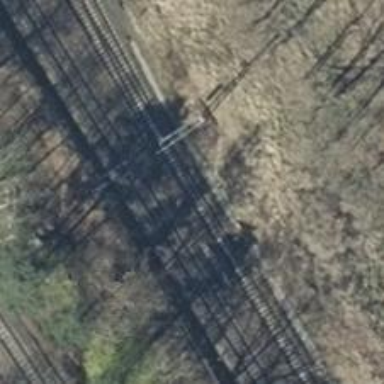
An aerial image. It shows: Railway switch.